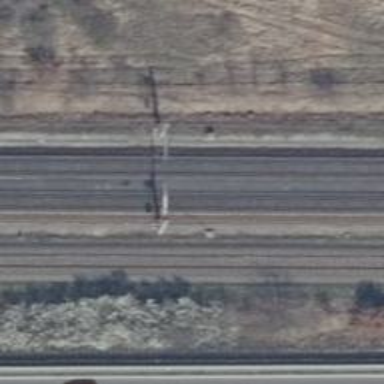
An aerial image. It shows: Milestone along the railway track with catenary mast.